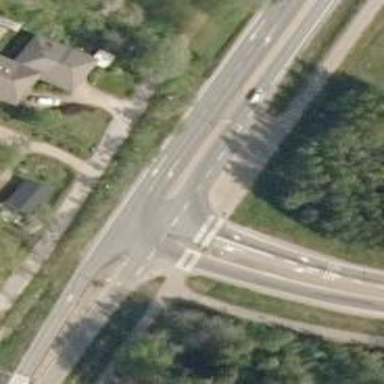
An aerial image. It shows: Secondary road with asphalt surface and separate sidewalk.